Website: lowes
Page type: newsletter-management
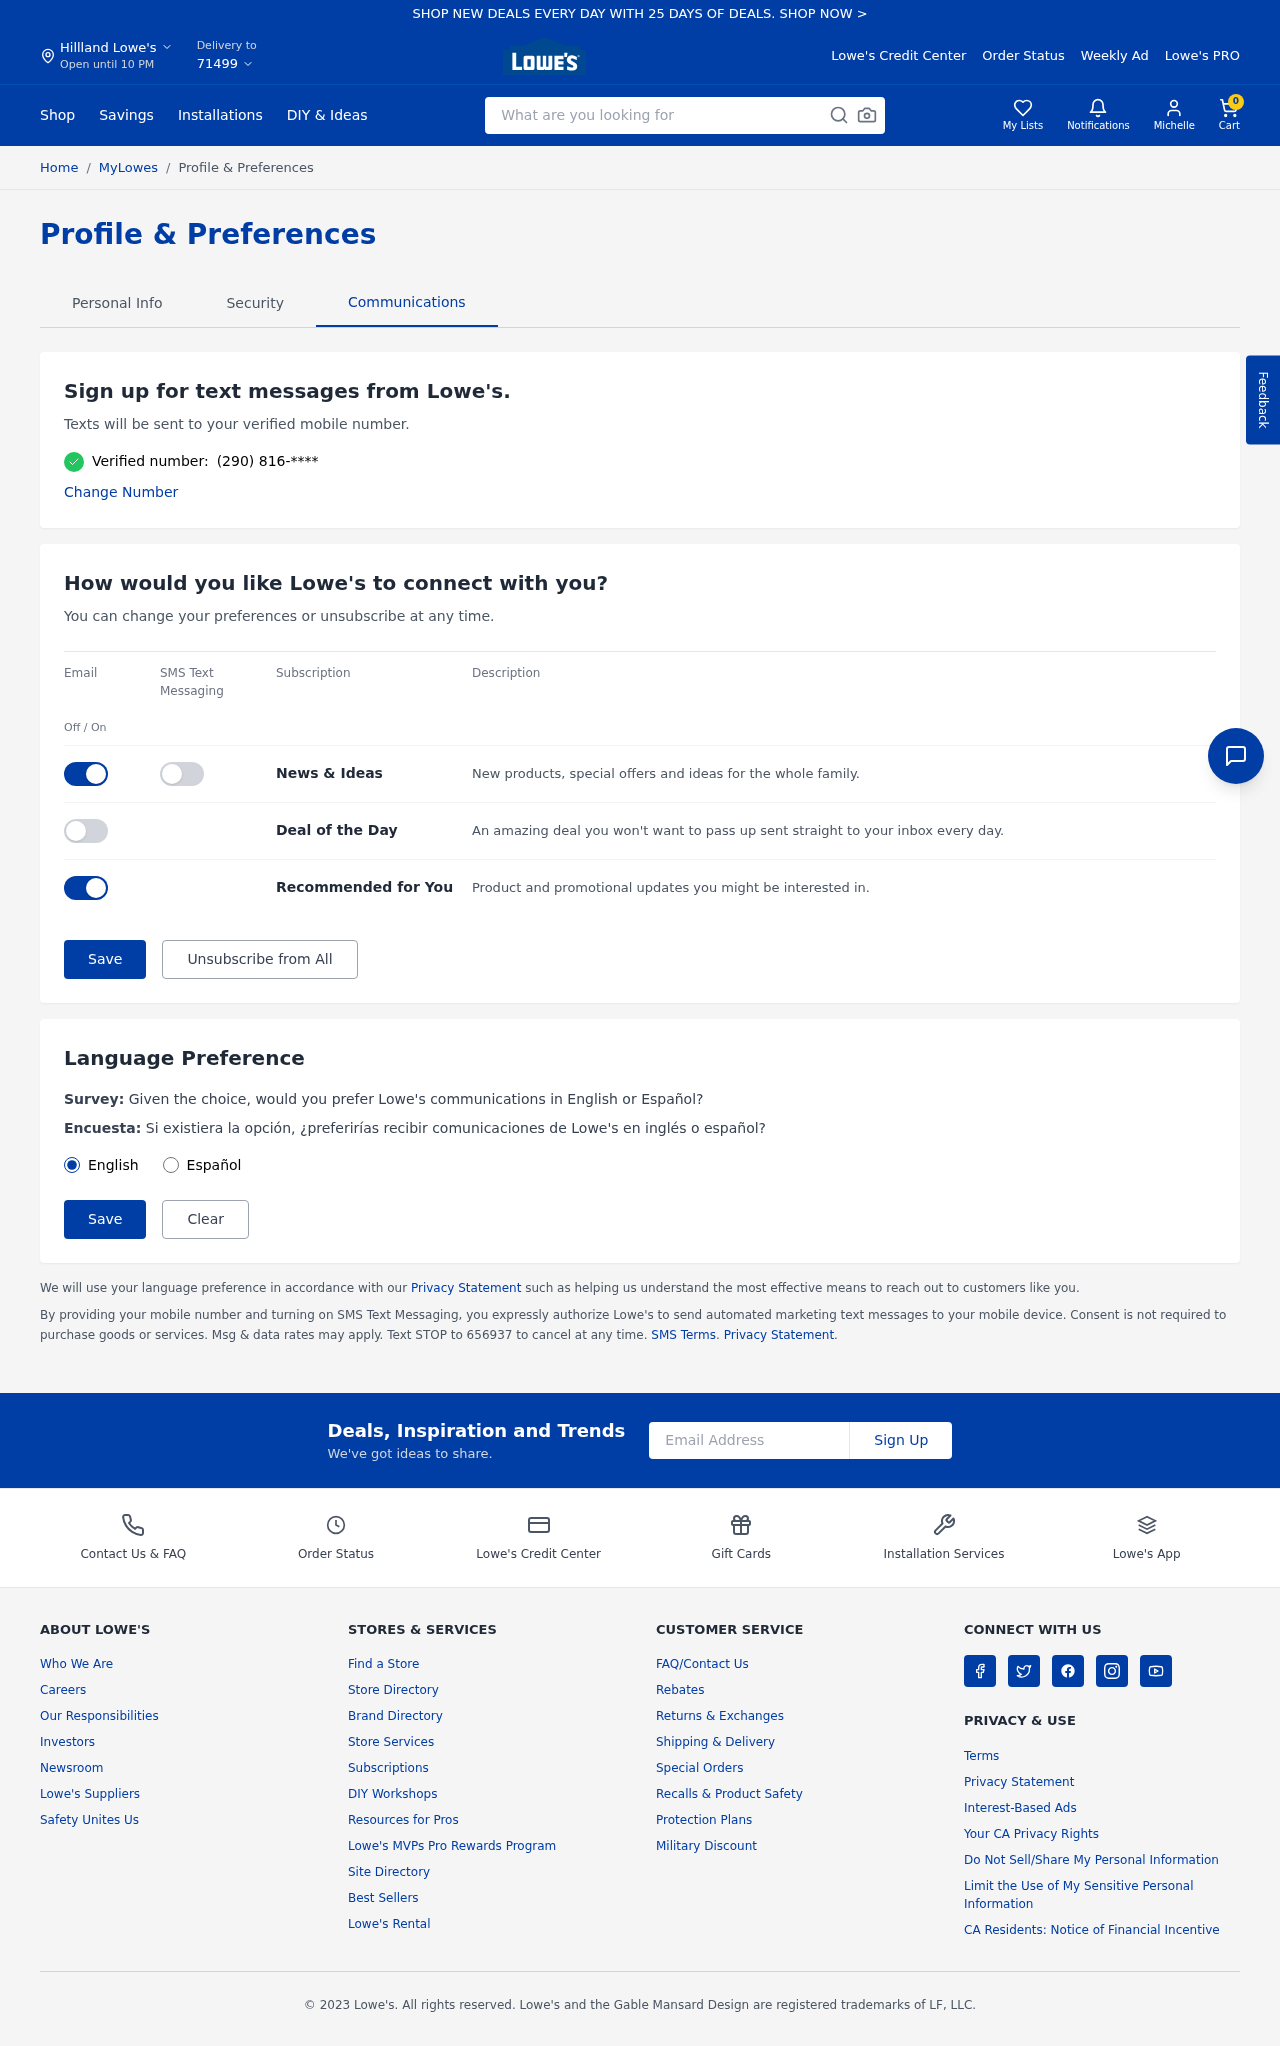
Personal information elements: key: PII_CITY
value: Hillland
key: PII_EMAIL
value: michelle_freeman@gmail.com
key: PII_FIRSTNAME
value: Michelle
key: PII_POSTCODE
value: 71499
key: PII_PHONE
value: (290) 816
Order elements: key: ORDER_NUM_ITEMS
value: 0
Search elements: key: HEADER_SEARCH
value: What are you looking for